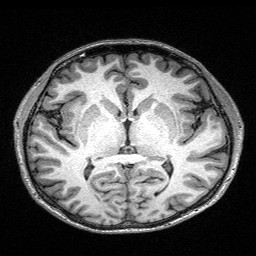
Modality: T1w
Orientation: coronal
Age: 24
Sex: male
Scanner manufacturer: siemens
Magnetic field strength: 3 T
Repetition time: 2.4 s
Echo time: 0.03 s